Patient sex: F
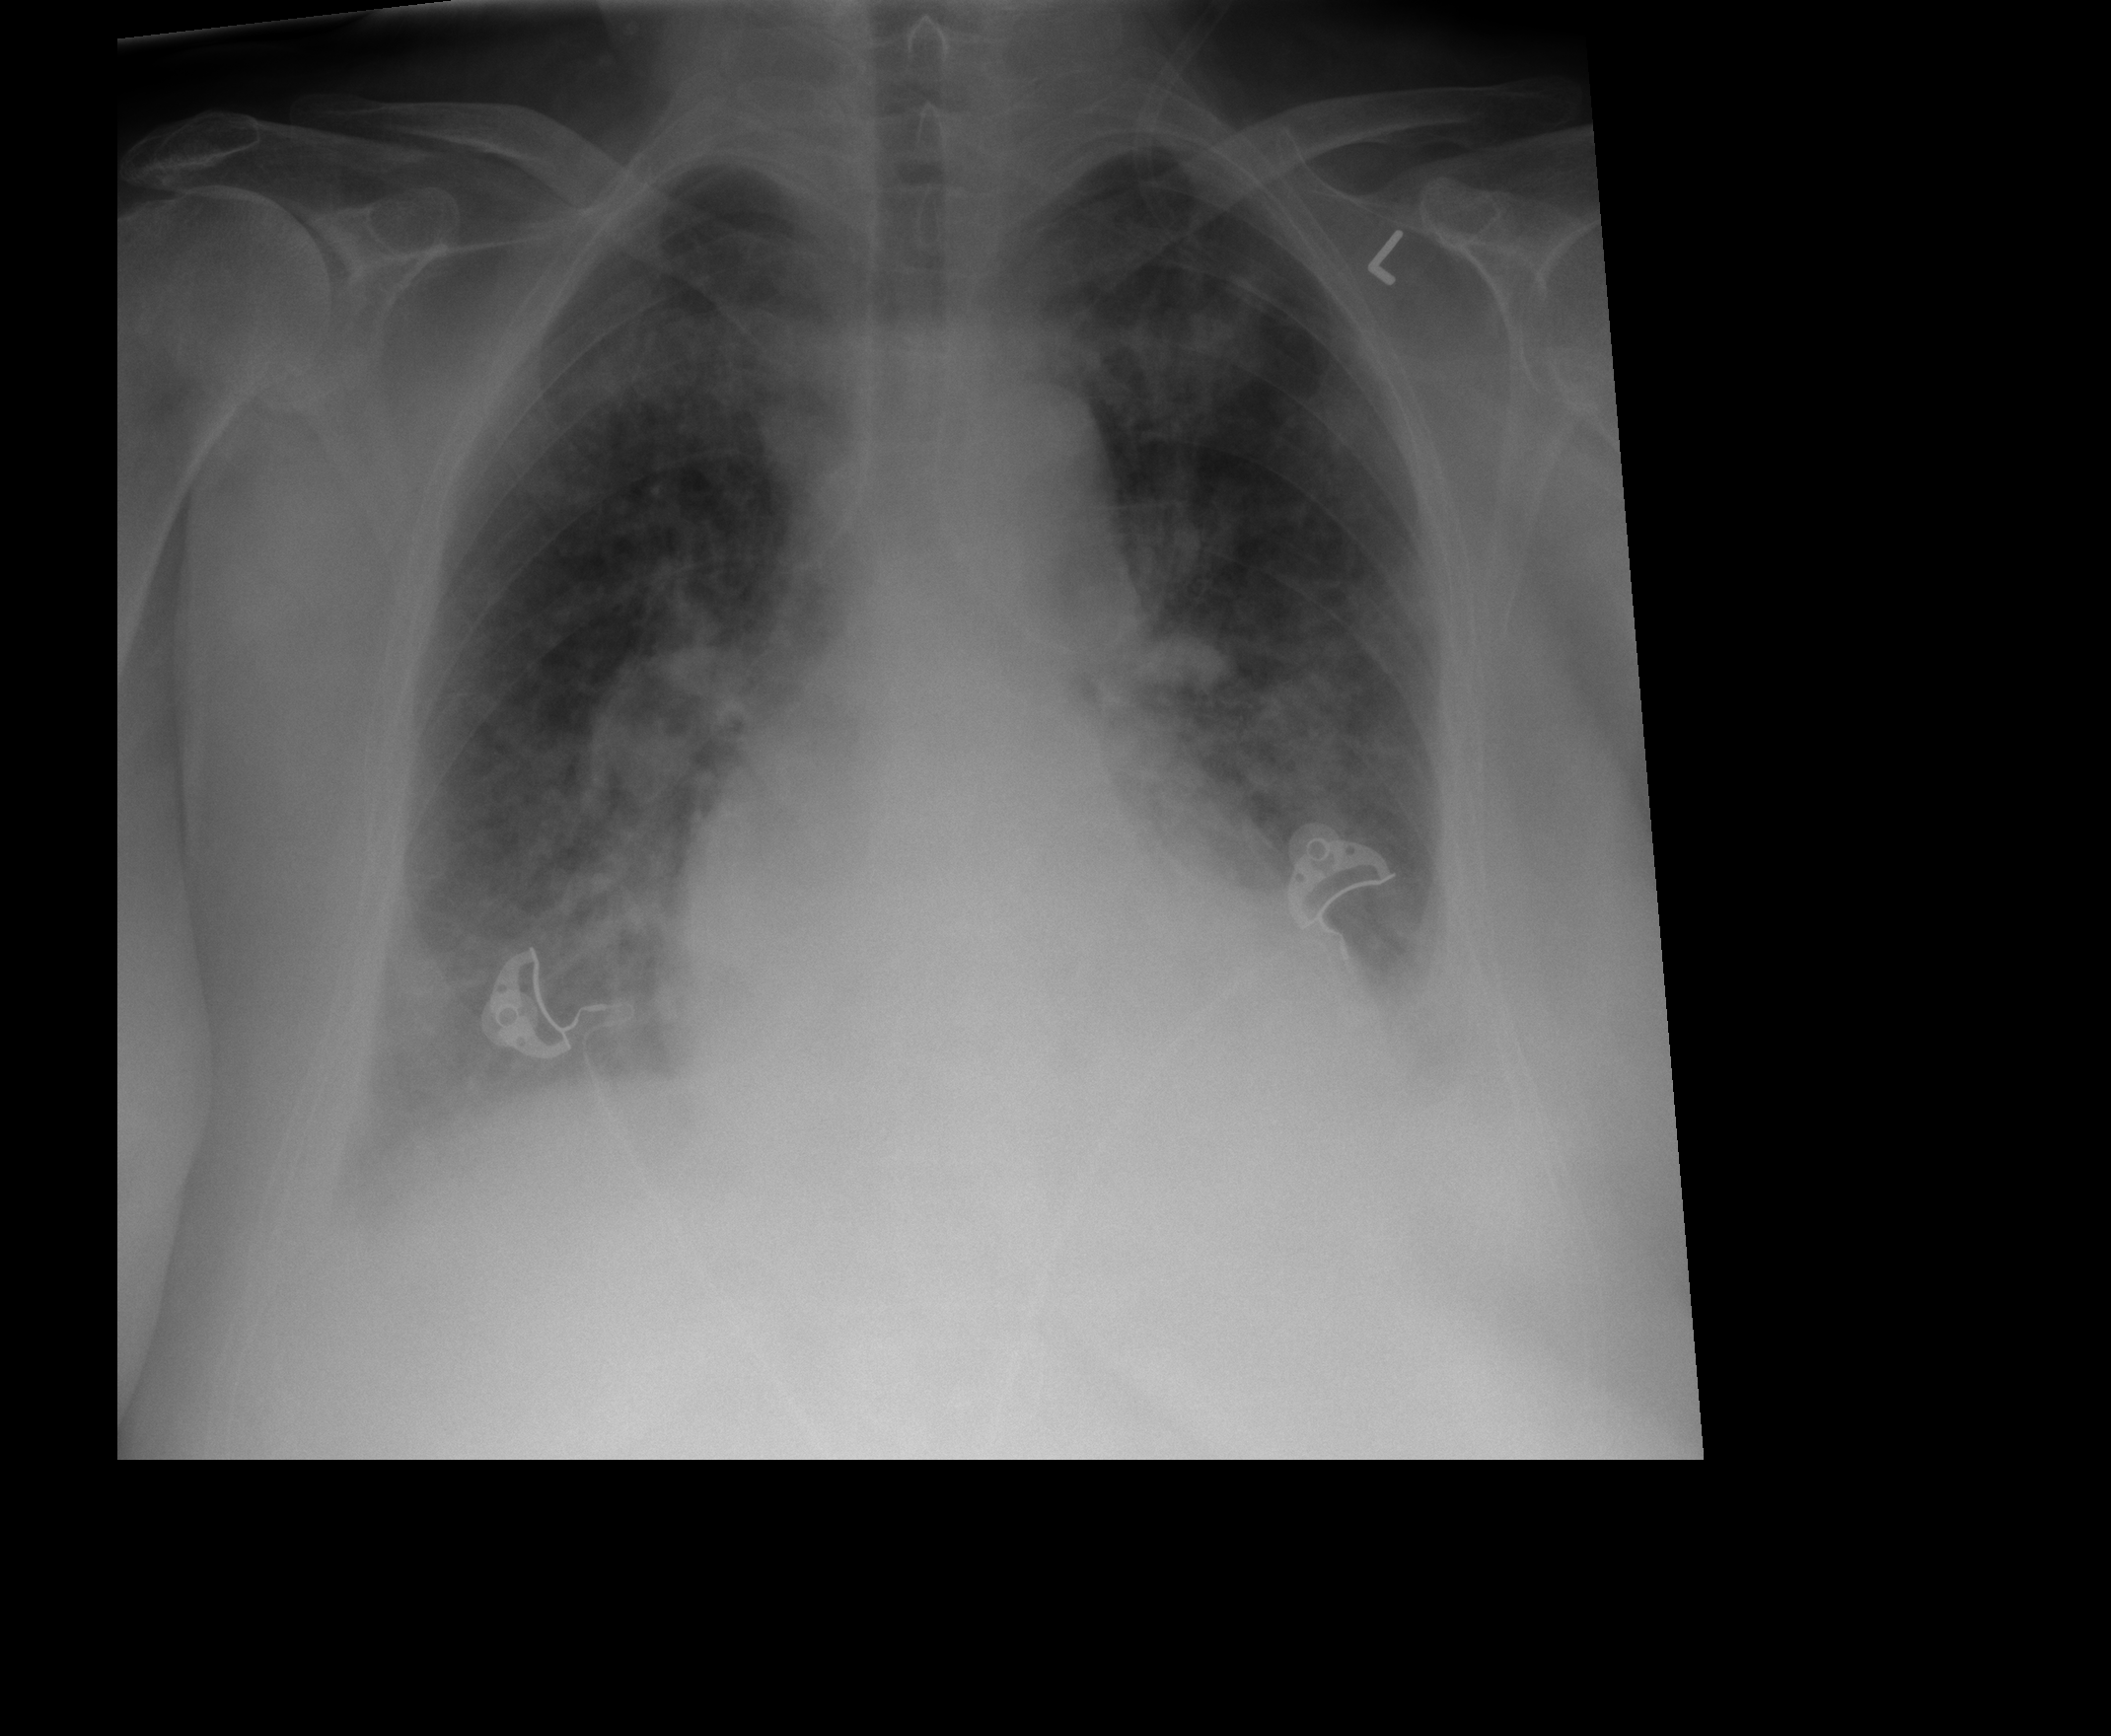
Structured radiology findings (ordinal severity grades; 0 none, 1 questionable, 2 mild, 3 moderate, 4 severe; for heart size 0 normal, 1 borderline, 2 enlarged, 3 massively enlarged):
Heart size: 1
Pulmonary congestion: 3
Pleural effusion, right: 2
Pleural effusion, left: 2
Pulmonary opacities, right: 0
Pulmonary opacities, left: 1
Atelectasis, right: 2
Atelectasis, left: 2